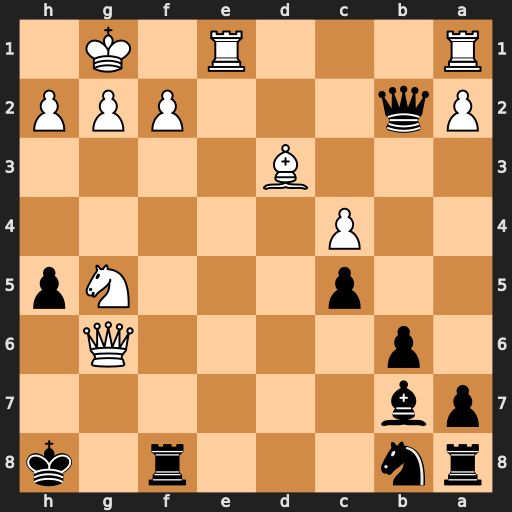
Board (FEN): rn3r1k/pb6/1p4Q1/2p3Np/2P5/3B4/Pq3PPP/R3R1K1
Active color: b
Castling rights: -
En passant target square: -
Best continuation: Qxf2+ Kh1 Qxg2#